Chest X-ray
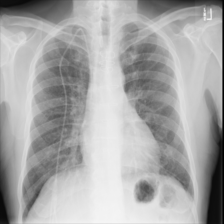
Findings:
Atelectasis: negative
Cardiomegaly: negative
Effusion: negative
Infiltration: negative
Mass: negative
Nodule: negative
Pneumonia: negative
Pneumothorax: negative
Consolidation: negative
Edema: negative
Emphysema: negative
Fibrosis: negative
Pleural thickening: negative
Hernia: negative